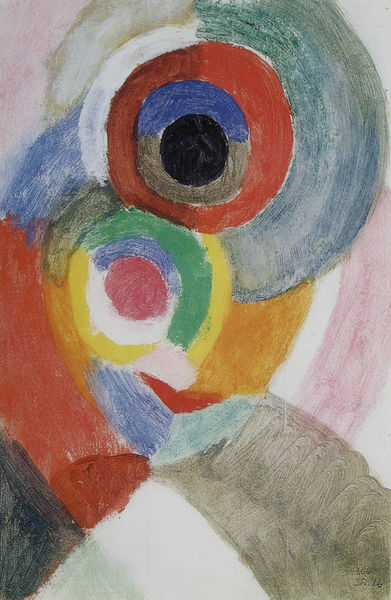
Titel: Selbstporträt
Künstler: Sonia Delaunay
Standort: New York (New York)
Institution: (Privatsammlung)
Schlagwörter: kopf, weiß, gelb, grün, komposition, bewegung, frau, grau, hell, hut, kreide, orange, schwarz, strasse, rot, mode, muster, augen, gesicht, porträt, auge, rosa, kreis, rund, abstrakt, formen, wirbel, form, kreise, entwurf, bauhaus, konstruktion, zentrum, mittelpunkt, spirale, robert, delaunay, orphismus, mouvement, rhythmen, sonja, sonya